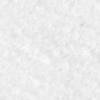
Label: no_change